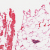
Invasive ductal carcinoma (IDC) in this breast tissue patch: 0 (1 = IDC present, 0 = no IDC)